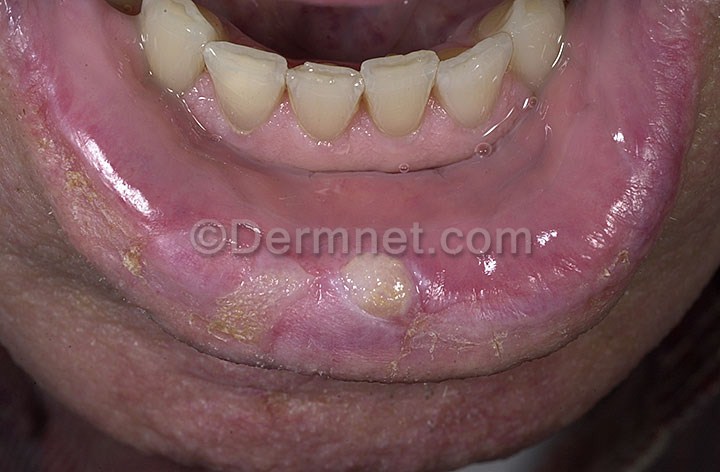
Disease: Actinic Keratosis Basal Cell Carcinoma and other Malignant Lesions